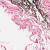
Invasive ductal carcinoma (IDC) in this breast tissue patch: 0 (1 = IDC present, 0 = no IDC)